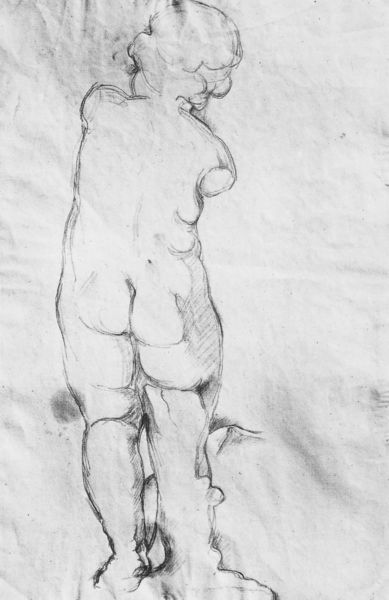
Titel: nach Cupid (Puget zugeschrieben)
Künstler: Paul Cézanne
Institution: Paris, Arnold Seligmann
Schlagwörter: akt, berg, fuß, kopf, nackt, weiß, frau, grau, haar, kreide, rücken, schwarz, skizze, zeichnung, arm, falten, hals, haare, kind, schulter, schultern, skulptur, beine, schnell, bein, hintern, rückenansicht, papier, modell, studie, grafik, linien, füsse, dick, kontrapost, hinterkopf, knie, umriss, gesäss, pobacken, rückenakt, torso, bleistift, entwurf, fleck, umrißlinien, knieen, unfertig, speck, armlos, antikenstudium, fragmentiert, po, 1900, 1700, fragement, rückenstudie